Field crop: maize
Growth stage: 2
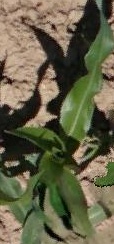
Species: maize